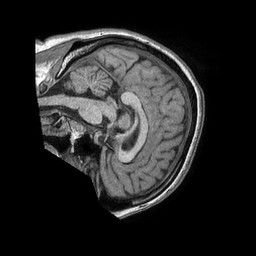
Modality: T1w
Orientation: sagittal
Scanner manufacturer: philips
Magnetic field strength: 1.5 T
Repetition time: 0.00756 s
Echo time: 0.003437 s